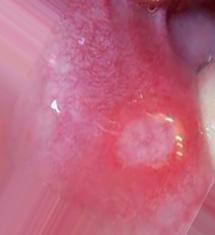
Condition: Mouth Ulcer